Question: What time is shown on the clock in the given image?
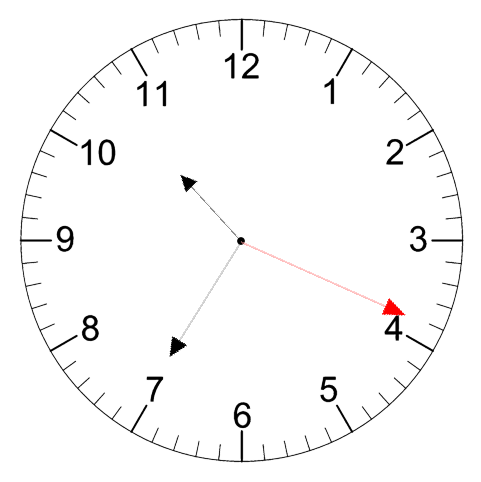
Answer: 10:35:19